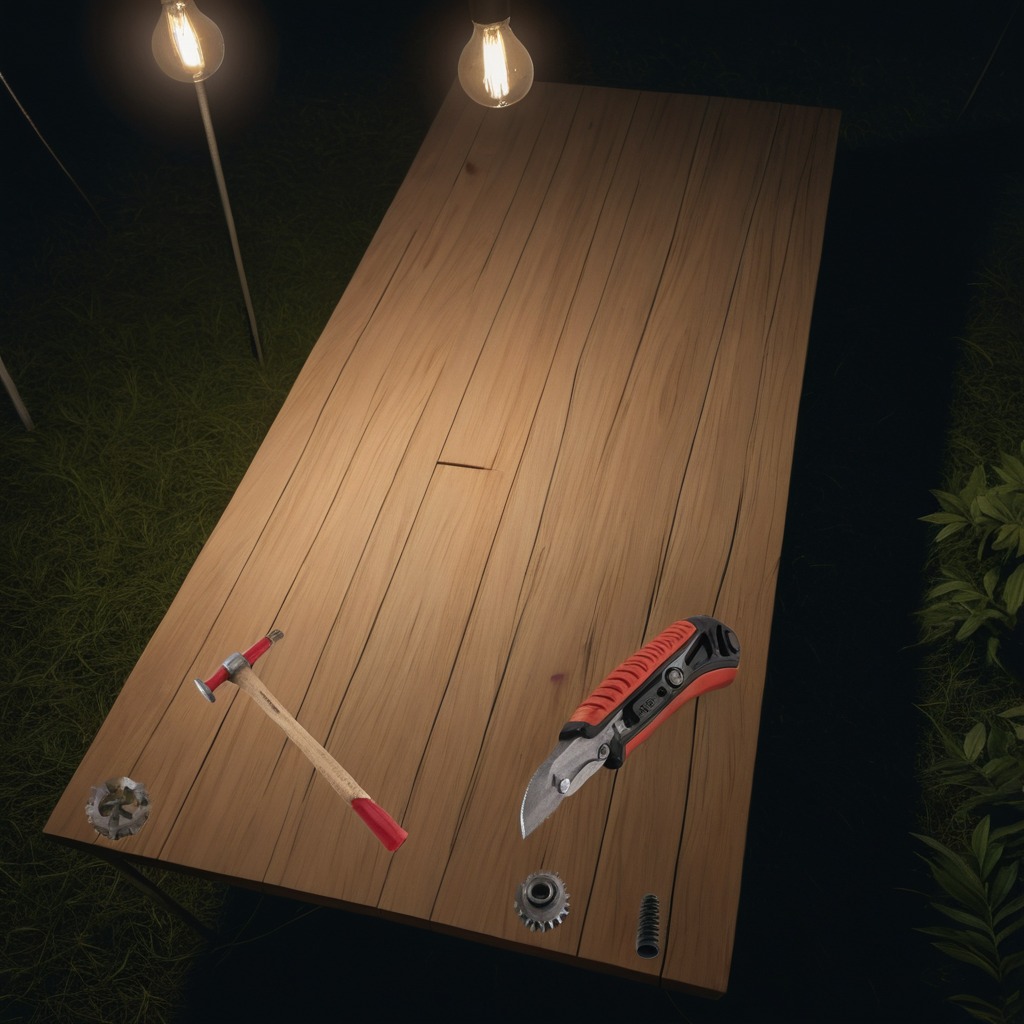
A steel gear with teeth, a utility knife, a metal machine screw, a hammer, and a coiled metal spring is lying on a clean wooden table inside a jungle field workshop tent at night dim ambient light soft shadows worn but